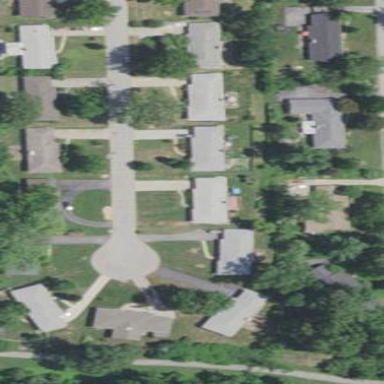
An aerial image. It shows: Single-family residential area.